Question: Basically, the way it works is that it update the frame to show every let's say 24 ticks and every time the frame update, it recalculates the height and width of the new sprite to render so that my gravity logics and stuff works well. But the problem i am having now is a bit hard to explain in words only, therefore i will use this picture to assist me

So what i need basically is that if let's say i froze the sprite at the first frame, then unfreeze it and freeze it at the second frame, have the second frame's sprite (let's say it's a prone move) simply stand on the foothold without starting the gravity and when switching back, have the first sprite go back on the foothold like normal without being under the foothold.
I had 2 ideas on doing this but I'm not sure it's the most efficient ways to do it so i wanna hear your inputs.
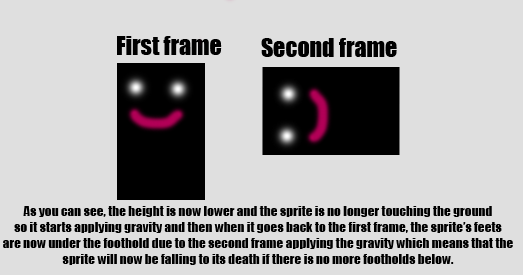
Answer: Fixed my problem, not sure if it will still function effectively in the future but it seems like a pretty good way to me
(i added a currentFoothold defenition the entity with for the object Foothold and when the entity isOnGround, set that foothold object to the foothold he currently is standing on, naturally. When recalculating height, if the entity isOnGround && foothold != null set the entity's Y coordinate to the foothold's Y coordinate in the map)